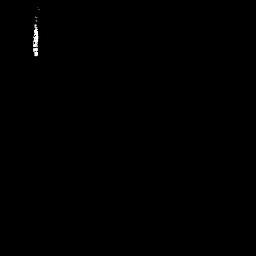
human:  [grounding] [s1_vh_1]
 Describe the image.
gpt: In the satellite image, there is  <ref>1 medium ship </ref> <box>[[10, 1, 16, 21, 0]]</box> located at top left.